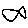
Label: fish